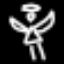
Label: angel